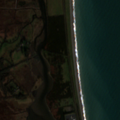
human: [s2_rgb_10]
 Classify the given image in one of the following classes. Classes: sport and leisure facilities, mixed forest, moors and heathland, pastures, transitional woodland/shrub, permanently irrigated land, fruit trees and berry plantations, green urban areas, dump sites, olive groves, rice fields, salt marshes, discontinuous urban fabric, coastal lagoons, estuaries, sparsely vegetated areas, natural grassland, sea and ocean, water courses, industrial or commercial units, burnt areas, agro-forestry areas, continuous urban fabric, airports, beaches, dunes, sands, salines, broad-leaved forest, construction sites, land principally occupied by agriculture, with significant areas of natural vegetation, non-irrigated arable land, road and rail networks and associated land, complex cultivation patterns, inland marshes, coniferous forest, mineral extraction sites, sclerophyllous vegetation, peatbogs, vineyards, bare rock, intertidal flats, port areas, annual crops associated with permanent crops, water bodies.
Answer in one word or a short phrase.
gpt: industrial or commercial units, inland marshes, salt marshes, coastal lagoons, sea and ocean